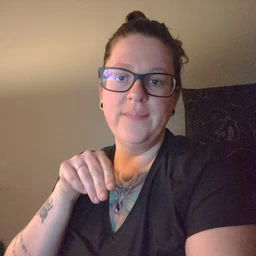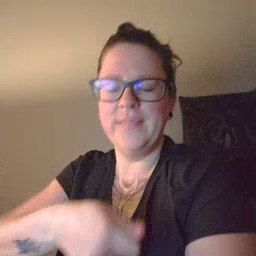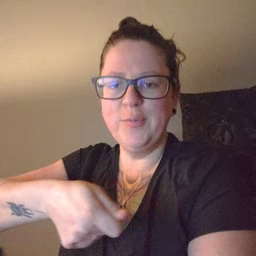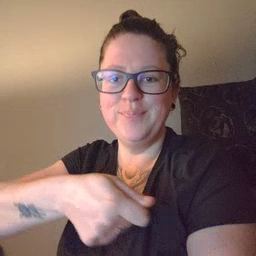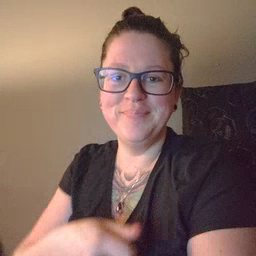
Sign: vacuum